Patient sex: M
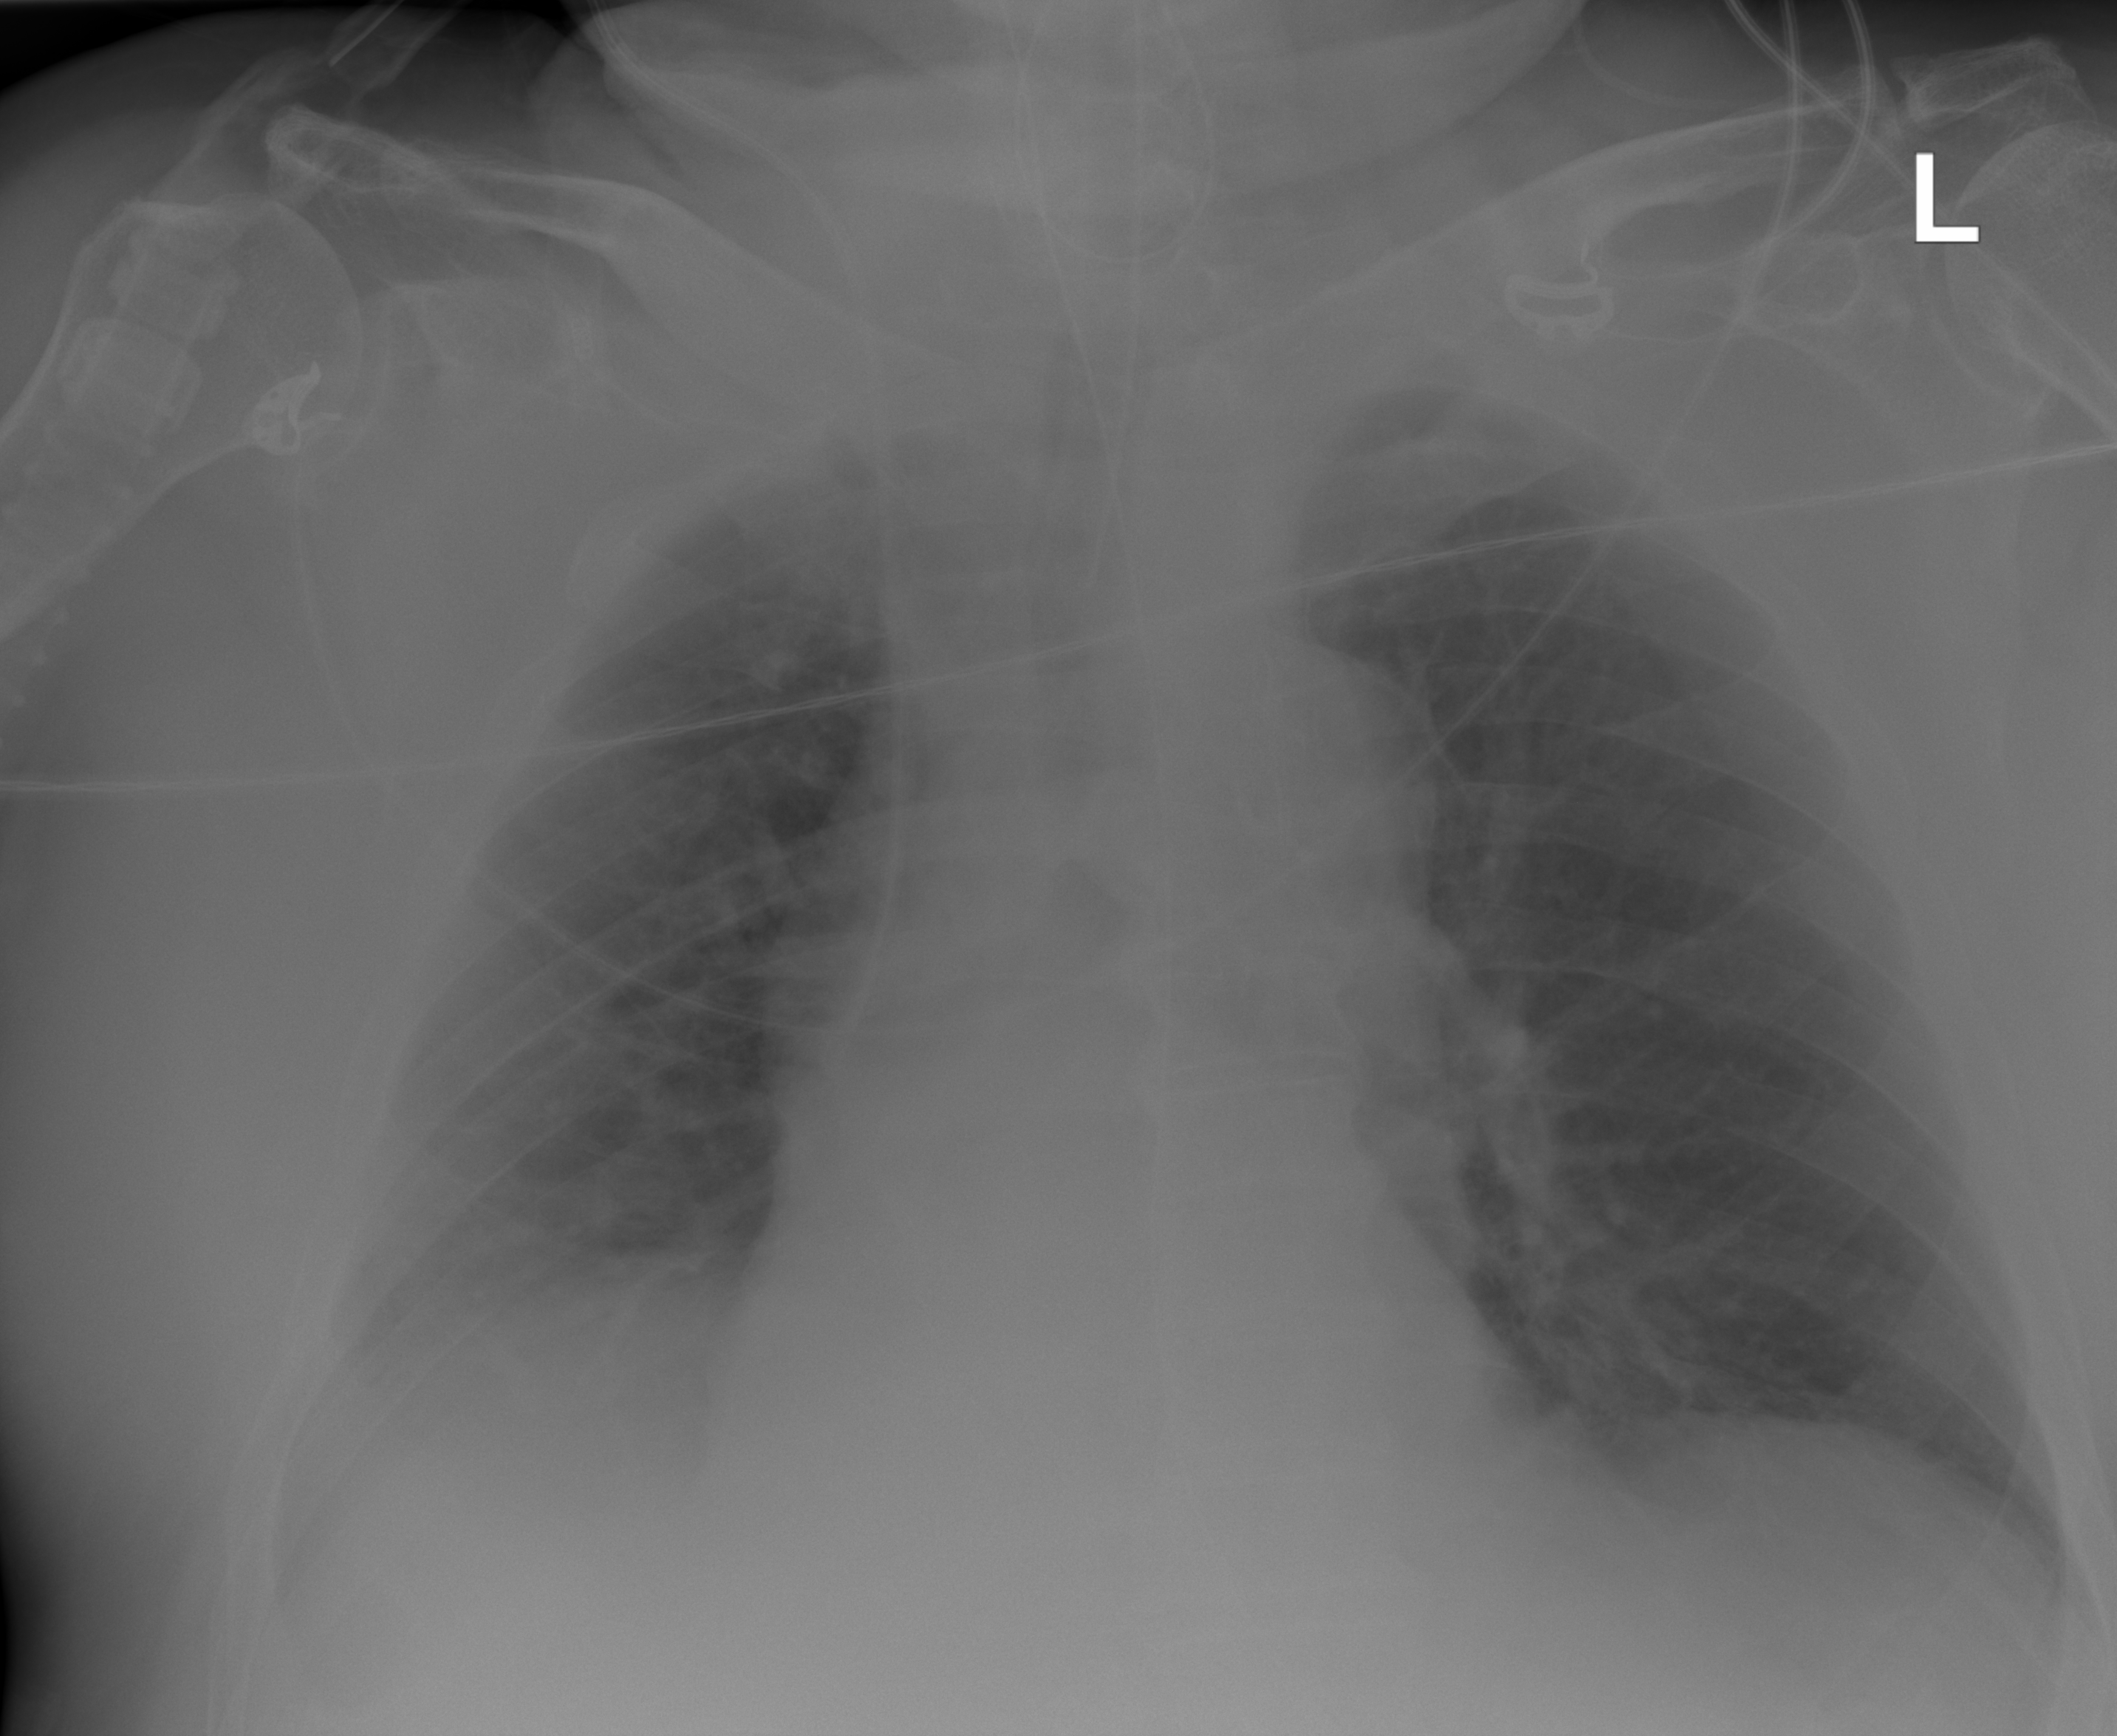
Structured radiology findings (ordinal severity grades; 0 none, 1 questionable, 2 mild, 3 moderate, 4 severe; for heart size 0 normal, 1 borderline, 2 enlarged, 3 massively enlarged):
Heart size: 1
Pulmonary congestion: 0
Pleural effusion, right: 2
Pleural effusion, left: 2
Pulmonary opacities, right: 0
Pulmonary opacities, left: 0
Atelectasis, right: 2
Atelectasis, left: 2